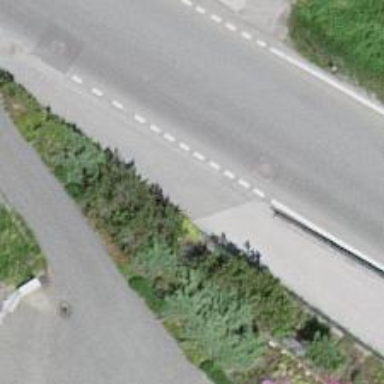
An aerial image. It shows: Driveway leading to service road.